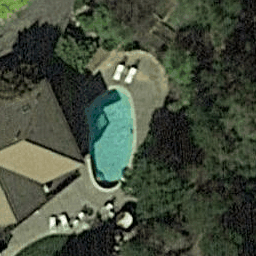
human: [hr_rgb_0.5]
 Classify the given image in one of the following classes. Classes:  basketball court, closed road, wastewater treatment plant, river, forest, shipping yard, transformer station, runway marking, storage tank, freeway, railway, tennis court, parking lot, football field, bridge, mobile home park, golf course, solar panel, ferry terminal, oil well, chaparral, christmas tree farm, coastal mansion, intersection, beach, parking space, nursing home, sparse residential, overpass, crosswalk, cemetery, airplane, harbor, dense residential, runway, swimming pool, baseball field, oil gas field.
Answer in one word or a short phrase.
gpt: swimming pool